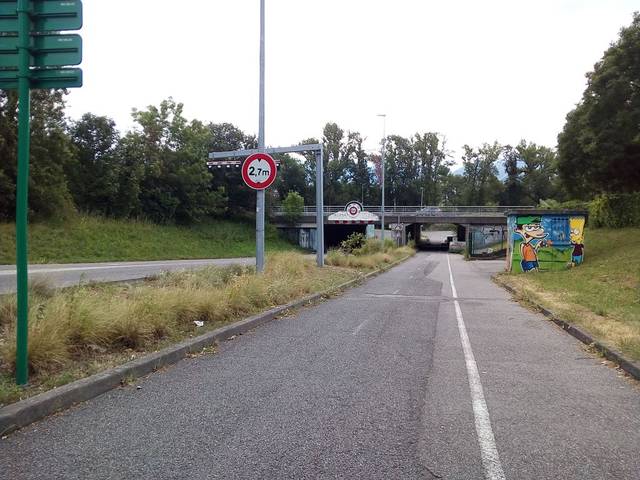
Region: France
Coordinates: 45.197, 5.751